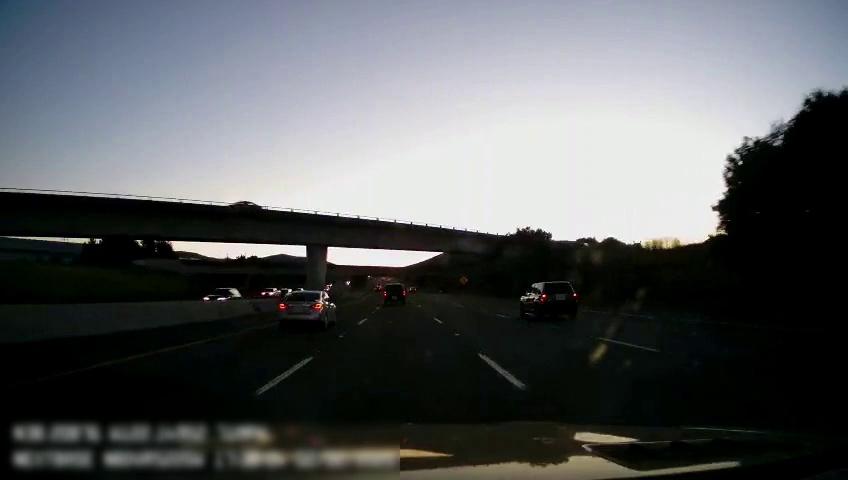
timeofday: Day
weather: Sunny
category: Drivable Space
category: Vehicles | SUV
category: Vehicles | SUV
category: Vehicles | Car
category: Vehicles | SUV
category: Vehicles | SUV
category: Vehicles | SUV
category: Vehicles | Car
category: Lanes | Alternate Lane
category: Lanes | Current Lane
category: Lanes | Current Lane
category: Lanes | Alternate Lane
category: Lanes | Alternate Lane
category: Traffic | Signs